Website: slack
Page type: stored-credit-cards
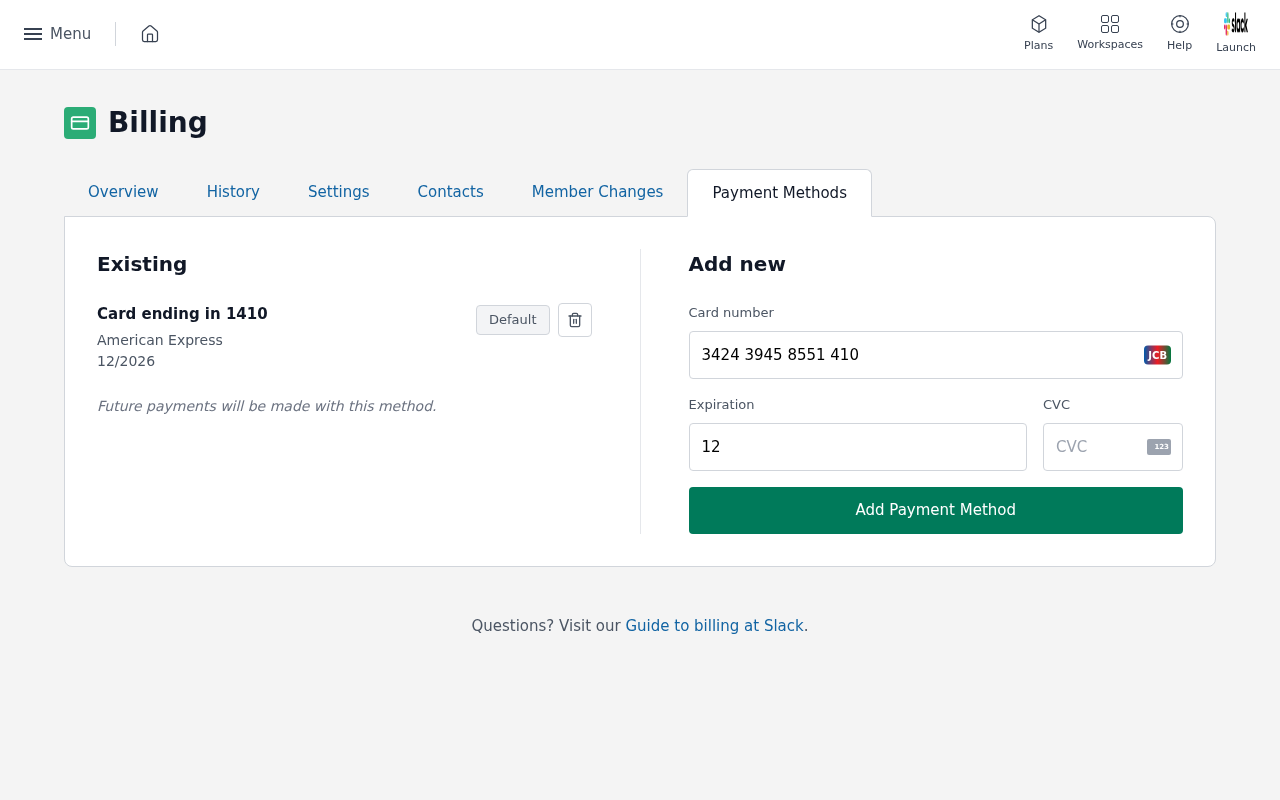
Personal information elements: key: PII_CARD_CVV
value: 8460
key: PII_CARD_EXPIRY
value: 12/2026
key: PII_CARD_EXPIRY
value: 12/26
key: PII_CARD_LAST4
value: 1410
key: PII_CARD_NUMBER
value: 3424 3945 8551 410
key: PII_CARD_TYPE
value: American Express